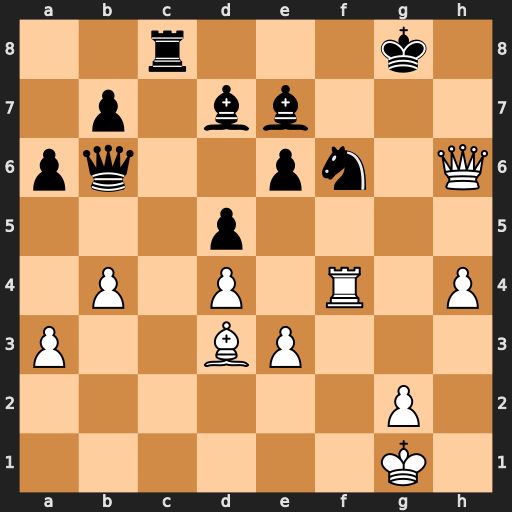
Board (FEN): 2r3k1/1p1bb3/pq2pn1Q/3p4/1P1P1R1P/P2BP3/6P1/6K1
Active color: w
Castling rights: -
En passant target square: -
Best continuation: Bh7+ Nxh7 Qg6+ Kh8 Rf7 Rc1+ Kf2 Bxh4+ g3